Interaction volume radius: 5 \u00c5
Interaction volume height: 20 \u00c5
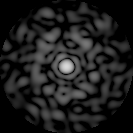
Disorder parameter: 0.8495